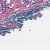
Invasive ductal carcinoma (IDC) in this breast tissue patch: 0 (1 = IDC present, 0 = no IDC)